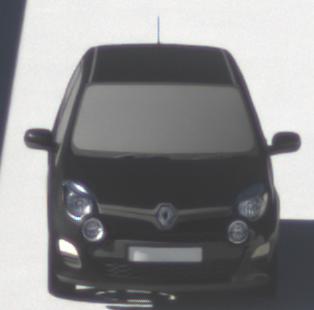
Make: Renault
Model: Twingo 1.2 LEV 16V 75
Detailed model: Twingo (II)
Model produced from: 2012/01
Model produced until: 2014/07
Doors: 3
Color: black
Road condition: dry road
Daytime: morning or afternoon
Contrast: high contrast